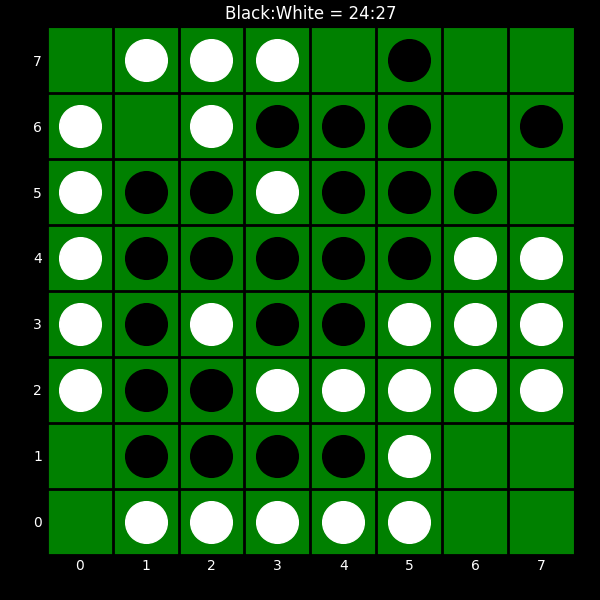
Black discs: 24
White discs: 27